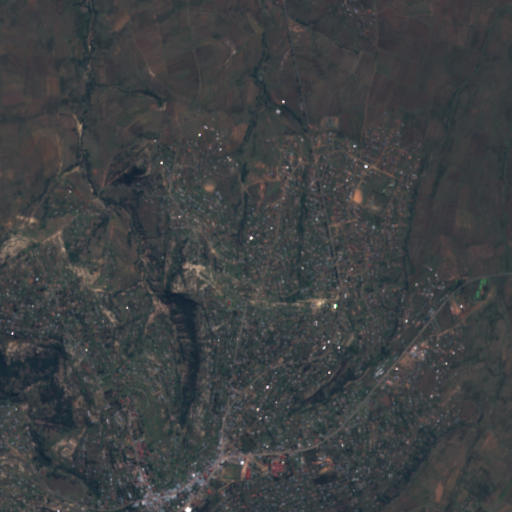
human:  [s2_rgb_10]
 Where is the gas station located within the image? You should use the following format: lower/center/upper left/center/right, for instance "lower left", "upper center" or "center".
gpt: The gas station is located in the lower left of the image.
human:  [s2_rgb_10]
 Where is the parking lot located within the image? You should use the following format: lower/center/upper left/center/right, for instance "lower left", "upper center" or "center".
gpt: The parking lot is located in the lower left of the image.
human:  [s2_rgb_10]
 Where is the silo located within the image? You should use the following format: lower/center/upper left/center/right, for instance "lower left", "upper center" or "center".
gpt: The silo is located in the lower left of the image.
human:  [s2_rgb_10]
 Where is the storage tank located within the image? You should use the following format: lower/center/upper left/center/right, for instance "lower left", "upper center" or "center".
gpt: The storage tank is located in the lower center of the image.
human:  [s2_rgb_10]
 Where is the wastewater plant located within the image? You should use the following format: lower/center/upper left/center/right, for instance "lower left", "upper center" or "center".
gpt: The wastewater plant is located in the center right of the image.
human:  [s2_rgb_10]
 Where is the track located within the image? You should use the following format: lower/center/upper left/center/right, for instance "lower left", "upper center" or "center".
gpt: There is no track in the image.